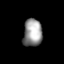
Tissue: lung
Cell type: Epithelial cells
Senescence score: 0.637
Nuclear area (px): 513
Mean DAPI intensity: 149.261